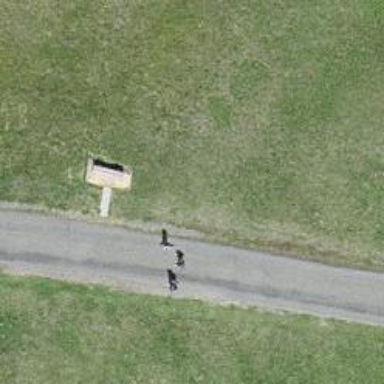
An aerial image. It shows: Bench.